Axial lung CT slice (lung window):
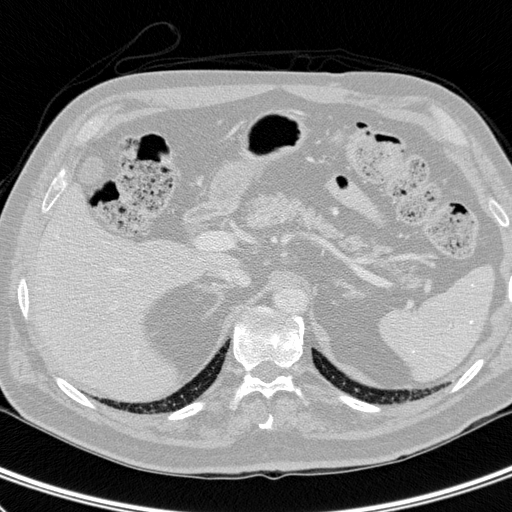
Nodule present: no